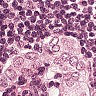
Metastatic tissue present: yes